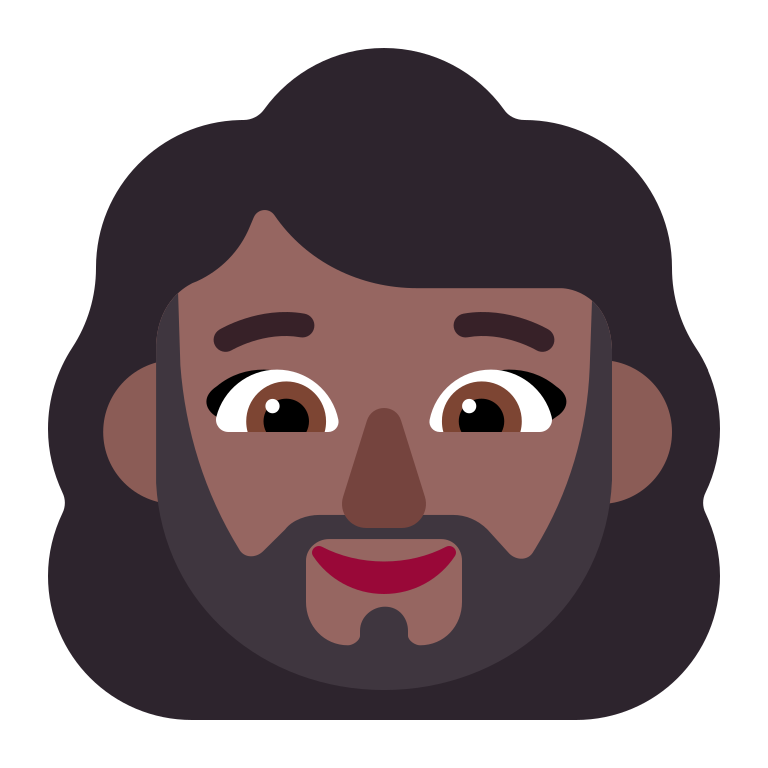
woman beard flat  dark